Question: I have two JTabbedPanes, JTabbedPane1 & 2
How can I press button in JTabbedPane2 to show JTabbedPane1 ?
Here is the code for JTabbedPane:
'''
public class TabbedPane extends JFrame {
public TabbedPane() {
setTitle("Tabbed Pane");
setSize(300,300);
JTabbedPane jtp = new JTabbedPane();
getContentPane().add(jtp);
JPanel1 jp1 = new JPanel1();//This will create the first tab
JPanel jp2 = new JPanel2();//This will create the second tab
//add panel .........
//example usage
public static void main (String []args){
TabbedPane tab = new TabbedPane();
}
}
'''
here is class JPane1:
'''
... JLabel label1 = new JLabel();
label1.setText("This is Tab 1");
jp1.add(label1);
'''
and class Jpane2 with button on int
JButton test = new JButton("Press");
jp2.add(test);
'''
ButtonHandler phandler = new ButtonHandler();
test.addActionListener(phandler);
setVisible(true);
'''
}
so problem is here in ActionListener of button on Jpanel2
'''
class ButtonHandler implements ActionListener{
public void actionPerformed(ActionEvent e){
// what i do now ? to call jpanel 1 show ![alt text][1]
}
}
'''

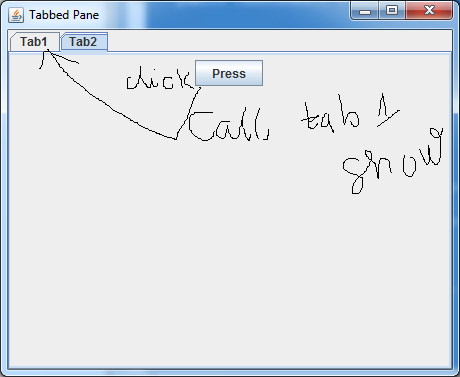
Answer: If you make the tabbed pane accessible to ButtonHandler you can do this:
'''
class ButtonHandler implements ActionListener{
public void actionPerformed(ActionEvent e){
jtp.setSelectedIndex(0);
}
}
'''
You can do this by making jtp (ideally with a better name) a private attribute with a getter method or it can be passed in as a constructor argument to ButtonHandler.